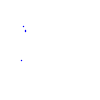
Particle: pion